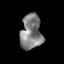
Tissue: skin
Cell type: Epithelial cells
Senescence score: 0.2401
Nuclear area (px): 733
Mean DAPI intensity: 128.951